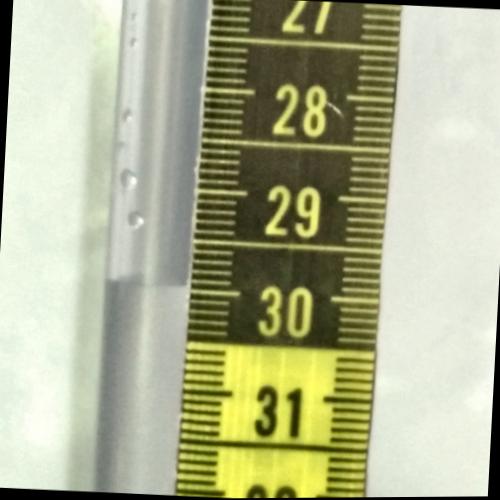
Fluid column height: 30.0 cm